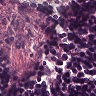
Metastatic tissue present: no